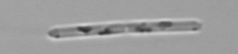
Label: Cerataulina_pelagica